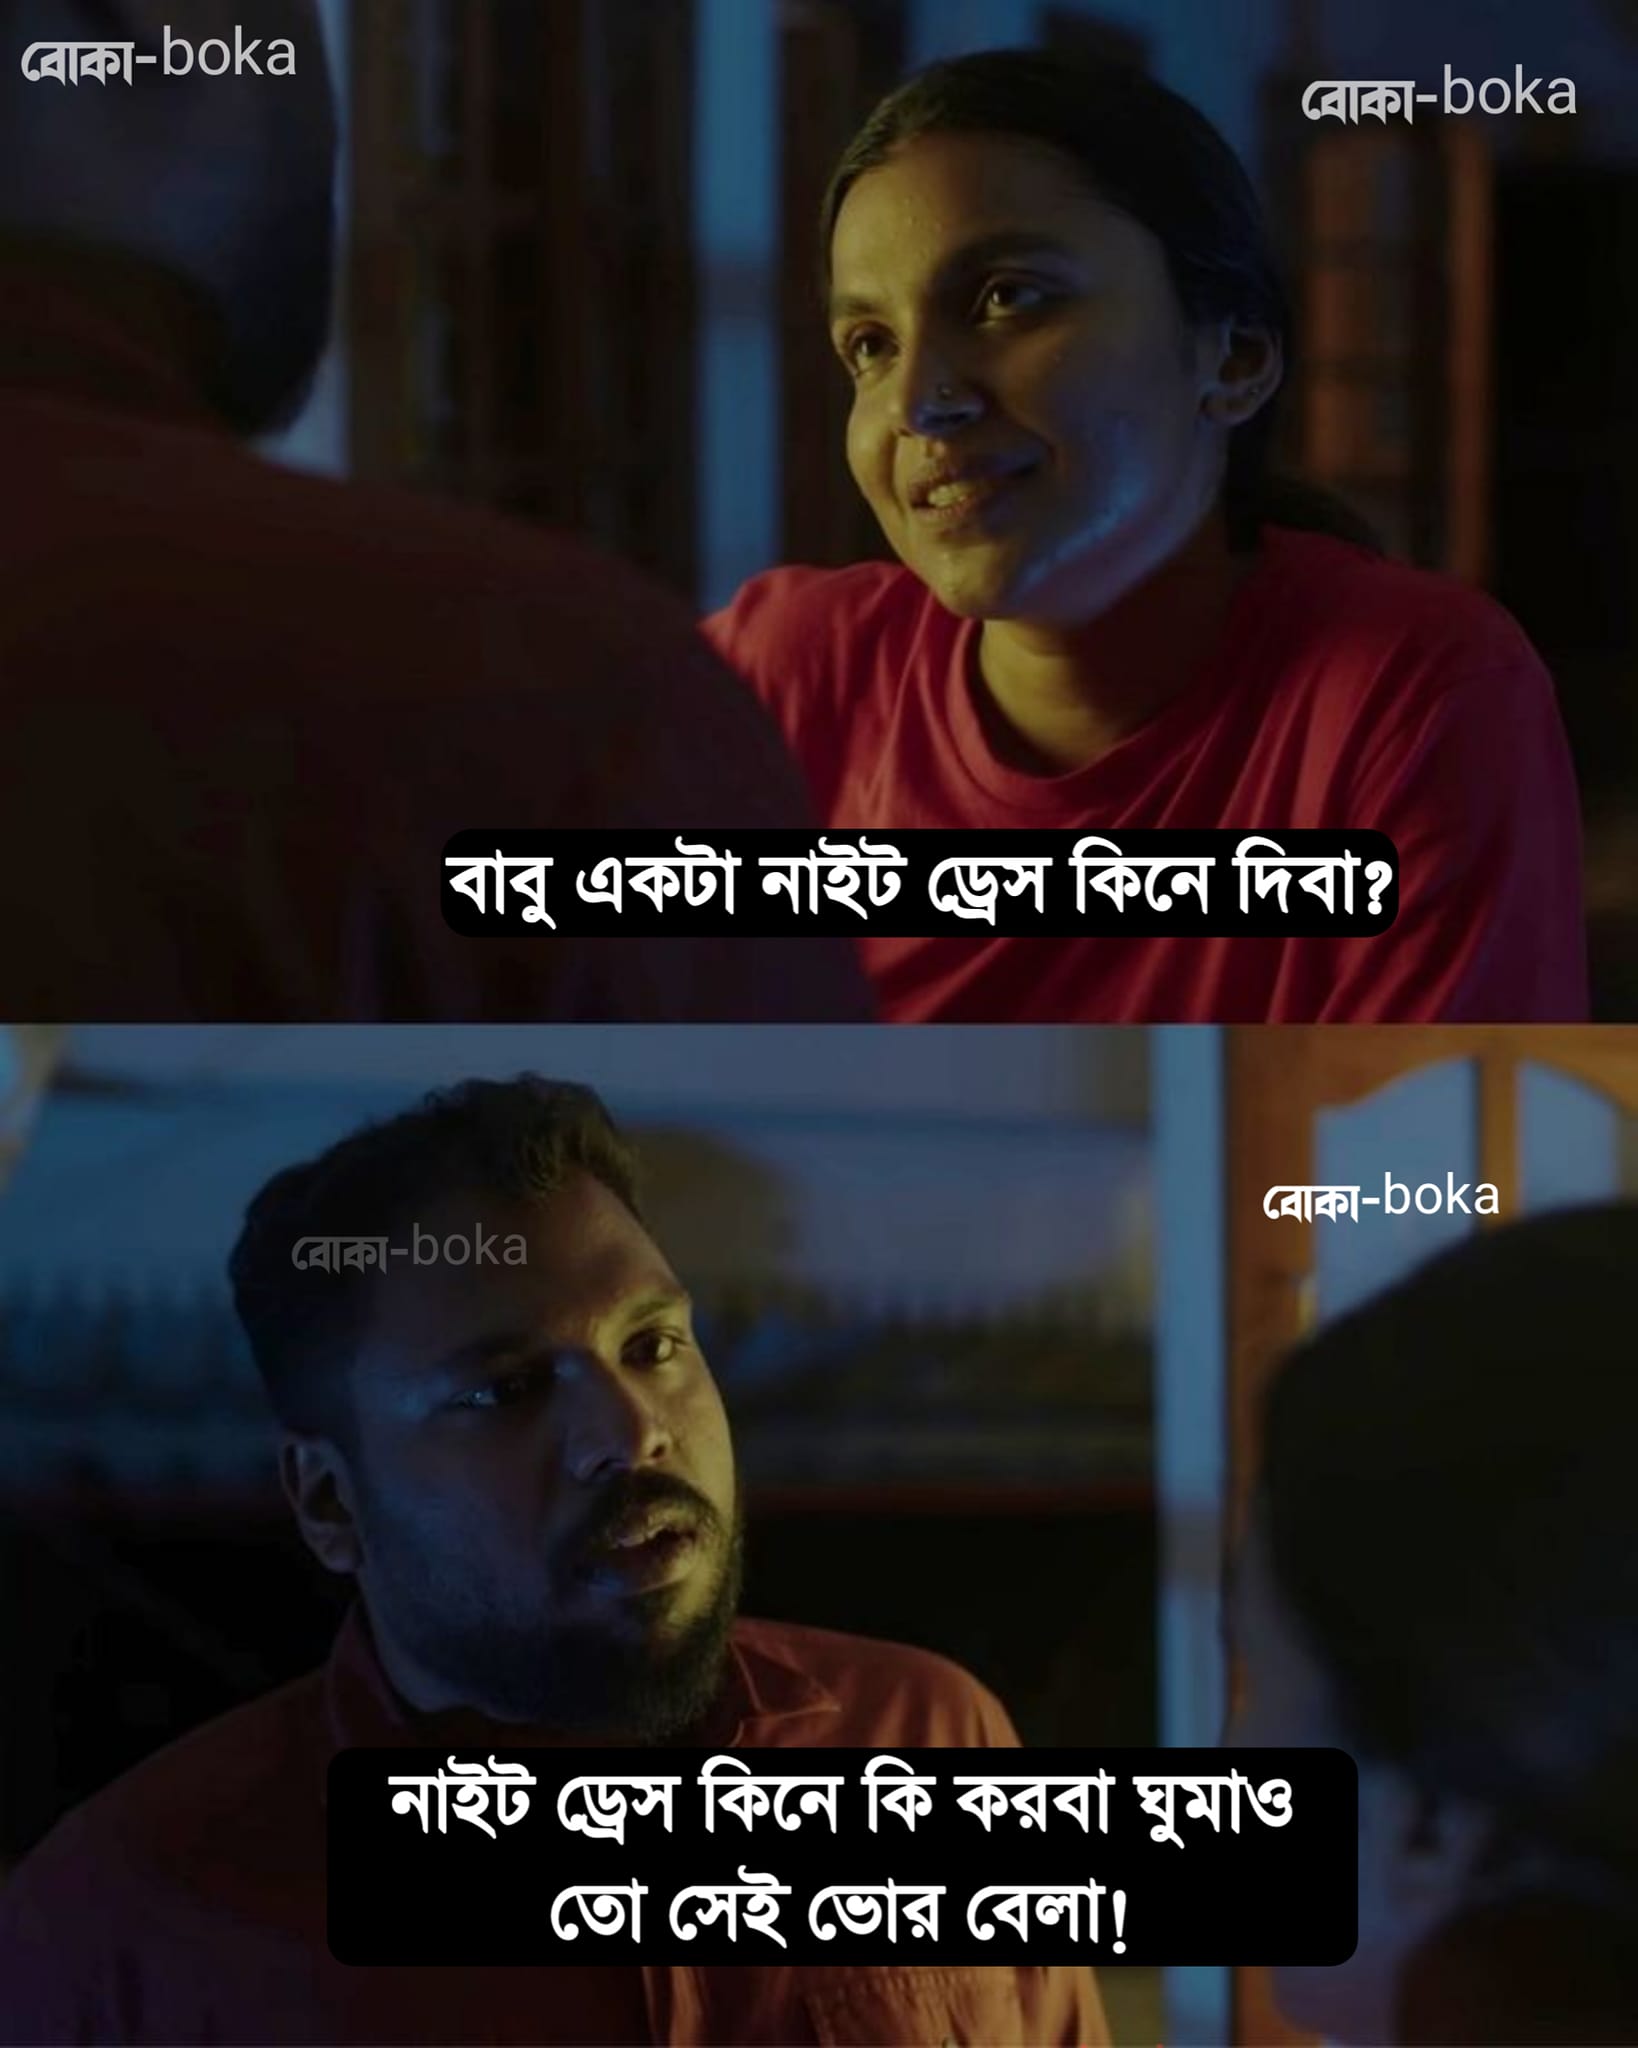
Text: বাবু একটা নাইট ড্রেস কিনে দিবা নাইট ড্রেস কিনে কি করবা ঘুমাও তো সেই ভোর বেলা
Label: Non Hate